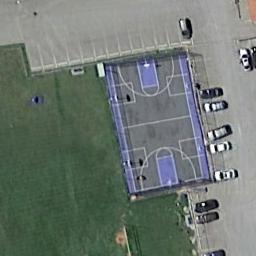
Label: basketball_court